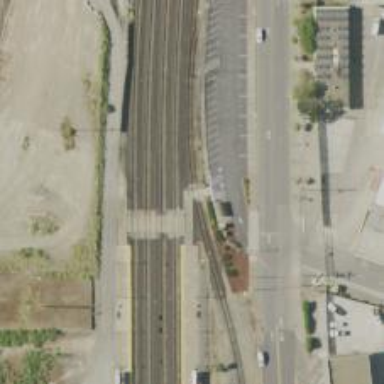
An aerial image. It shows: Railway crossing.